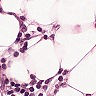
Metastatic tissue present: yes